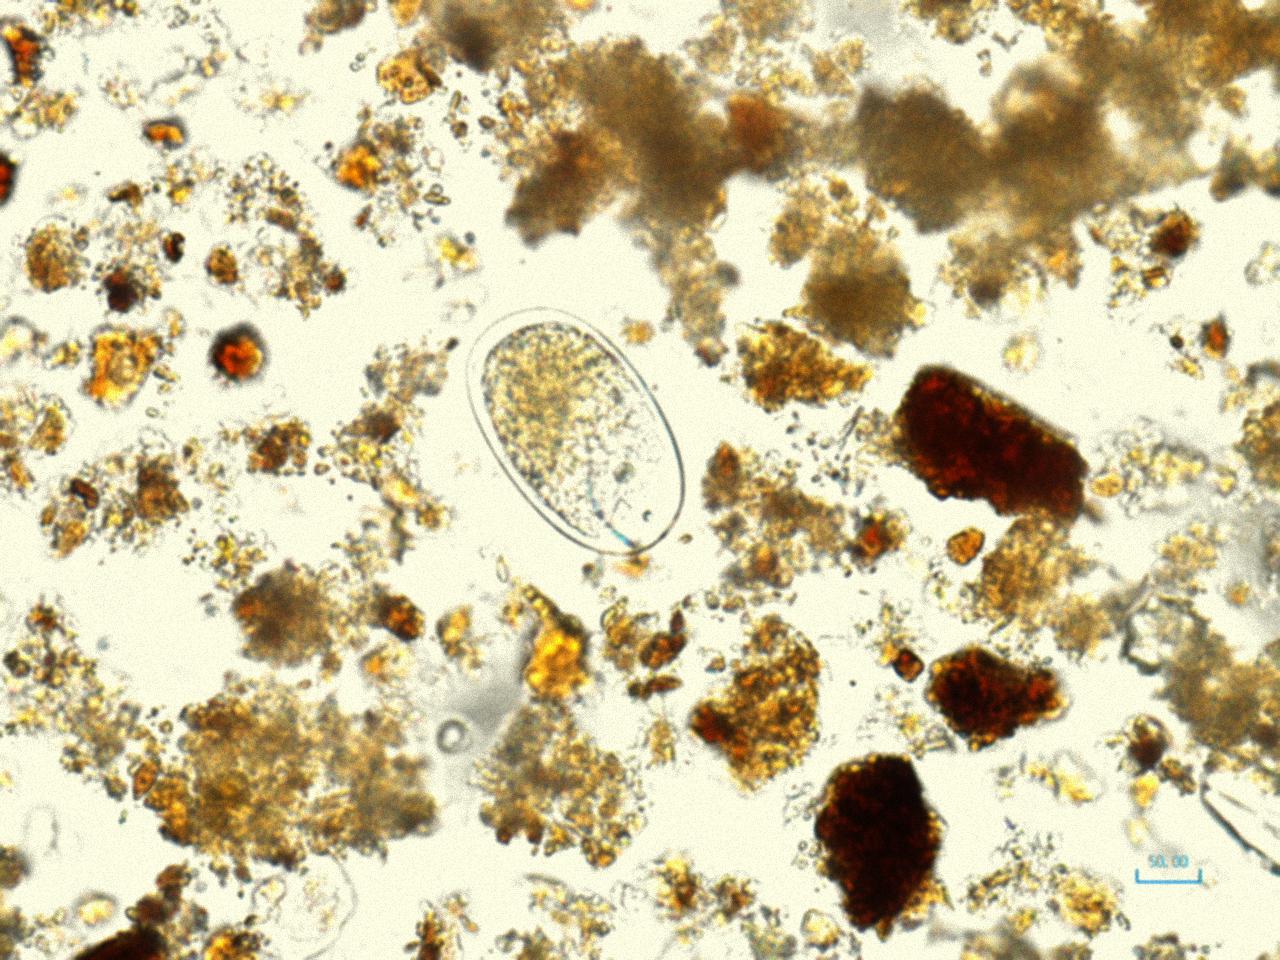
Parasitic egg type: Hookworm egg